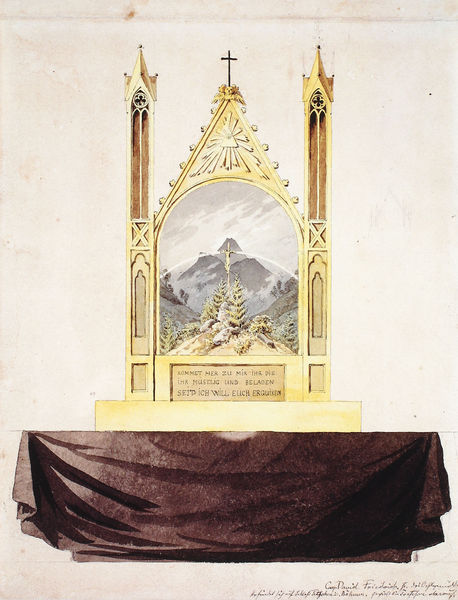
Titel: Studie zum Tetschener Altar
Künstler: Caspar David Friedrich
Institution: Dresden, Staatliches Kupferstichkabinett
Schlagwörter: baum, berg, gemälde, himmel, wolken, aquarell, bäume, gelb, landschaft, hell, schwarz, skizze, tisch, zeichnung, rot, tuch, rahmen, stein, tischdecke, tischtuch, kirche, gold, blatt, gotik, wald, turm, schrift, berge, gebirge, friedrich, tannen, tafel, inschrift, kreuz, beschriftung, fichte, tanne, entwurf, altar, gotisch, grab, christlich, kirhce, regenbogen, krabben, fiale, altaraufsatz, epitaph, katholisch, innschrift, altr, 1900, jedud, bergkreuz